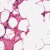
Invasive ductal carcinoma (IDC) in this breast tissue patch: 0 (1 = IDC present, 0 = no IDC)